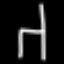
Label: chair